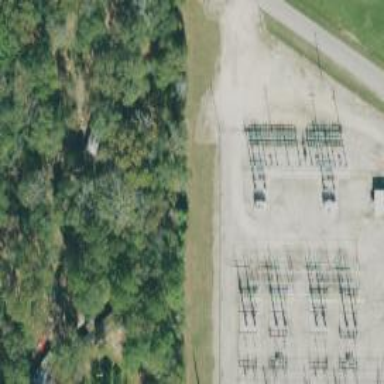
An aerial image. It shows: Outdoor distribution-level power substation enclosed by fence.